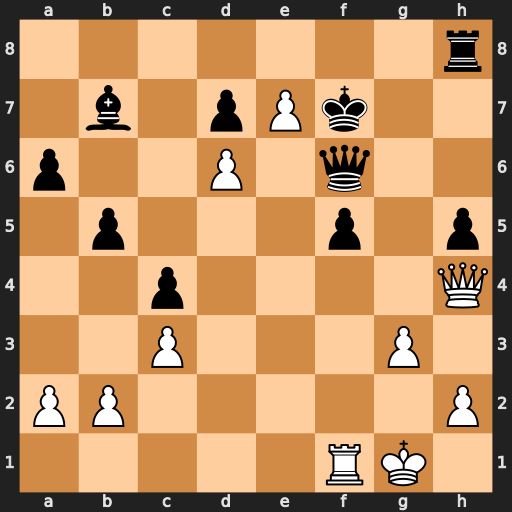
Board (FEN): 7r/1b1pPk2/p2P1q2/1p3p1p/2p4Q/2P3P1/PP5P/5RK1
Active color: w
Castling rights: -
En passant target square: -
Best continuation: e8=Q+ Rxe8 Qxh5+ Qg6 Rxf5+ Kg7 Rg5